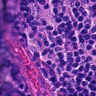
Metastatic tissue present: no